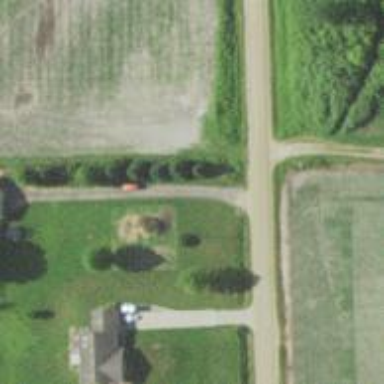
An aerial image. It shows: Driveway leading to service road.